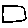
Label: square